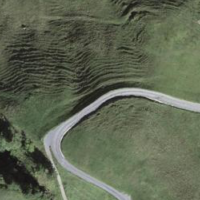
EUNIS habitat code: 23
Species observed at this site:
Neottia ovata